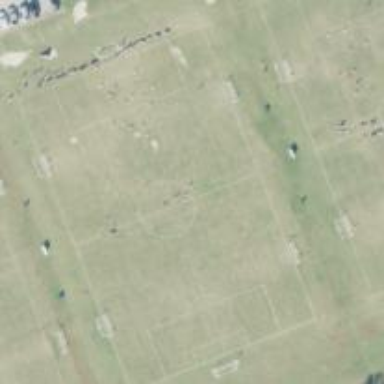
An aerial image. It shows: Soccer pitch designated for leisure and sports activities.